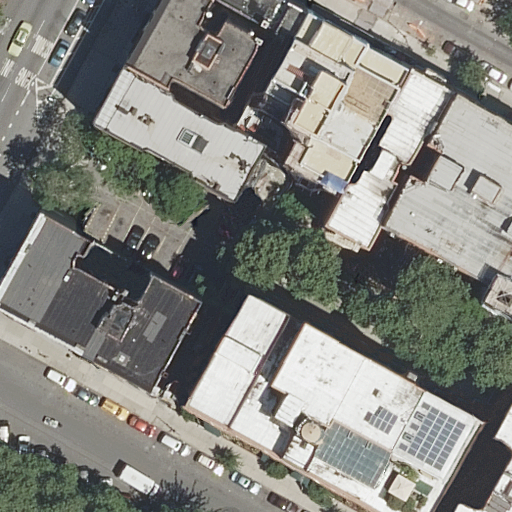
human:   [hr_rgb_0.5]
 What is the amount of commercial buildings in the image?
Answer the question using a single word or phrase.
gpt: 0

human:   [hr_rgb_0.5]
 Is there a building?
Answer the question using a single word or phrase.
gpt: yes

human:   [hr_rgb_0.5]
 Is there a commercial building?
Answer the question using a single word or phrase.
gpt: no

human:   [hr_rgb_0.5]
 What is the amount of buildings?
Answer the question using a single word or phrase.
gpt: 9

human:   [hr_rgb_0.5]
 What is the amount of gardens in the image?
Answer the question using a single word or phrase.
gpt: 1

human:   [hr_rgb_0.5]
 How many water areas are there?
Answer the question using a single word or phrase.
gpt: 0

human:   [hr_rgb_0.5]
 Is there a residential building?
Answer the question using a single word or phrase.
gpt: yes

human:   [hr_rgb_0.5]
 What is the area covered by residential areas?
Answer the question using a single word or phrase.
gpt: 11m2

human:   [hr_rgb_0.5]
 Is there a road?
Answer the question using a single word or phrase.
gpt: yes

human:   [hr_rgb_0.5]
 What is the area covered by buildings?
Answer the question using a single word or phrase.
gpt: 4453m2

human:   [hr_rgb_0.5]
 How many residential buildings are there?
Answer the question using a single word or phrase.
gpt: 9

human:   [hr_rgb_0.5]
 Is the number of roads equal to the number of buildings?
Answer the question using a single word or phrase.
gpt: no

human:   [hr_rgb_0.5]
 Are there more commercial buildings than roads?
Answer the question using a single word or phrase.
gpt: no

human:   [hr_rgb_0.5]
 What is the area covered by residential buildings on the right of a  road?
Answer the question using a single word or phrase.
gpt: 3770m2

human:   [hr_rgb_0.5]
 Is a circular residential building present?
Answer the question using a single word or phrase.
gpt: no

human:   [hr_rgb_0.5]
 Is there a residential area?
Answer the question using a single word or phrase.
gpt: yes

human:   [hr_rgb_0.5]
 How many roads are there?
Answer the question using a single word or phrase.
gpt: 5

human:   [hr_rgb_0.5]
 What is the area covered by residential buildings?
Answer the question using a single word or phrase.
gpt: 4453m2

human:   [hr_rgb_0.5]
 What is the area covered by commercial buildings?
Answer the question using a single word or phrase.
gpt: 0m2

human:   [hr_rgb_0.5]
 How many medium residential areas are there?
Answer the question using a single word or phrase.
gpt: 0

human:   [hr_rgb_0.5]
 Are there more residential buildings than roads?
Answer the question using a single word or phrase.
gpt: yes

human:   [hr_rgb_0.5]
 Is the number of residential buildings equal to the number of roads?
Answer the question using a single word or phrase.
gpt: no

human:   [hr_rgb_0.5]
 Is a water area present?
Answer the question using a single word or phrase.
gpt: no

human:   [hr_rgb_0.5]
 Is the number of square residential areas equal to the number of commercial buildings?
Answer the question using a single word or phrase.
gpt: yes

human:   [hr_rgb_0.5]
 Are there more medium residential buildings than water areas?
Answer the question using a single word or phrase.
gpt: yes

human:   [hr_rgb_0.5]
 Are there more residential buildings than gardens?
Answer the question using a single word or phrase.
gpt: yes

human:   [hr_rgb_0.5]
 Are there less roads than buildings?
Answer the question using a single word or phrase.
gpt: yes

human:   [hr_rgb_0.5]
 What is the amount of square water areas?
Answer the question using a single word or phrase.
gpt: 0

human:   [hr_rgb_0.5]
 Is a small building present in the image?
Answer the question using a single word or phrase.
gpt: yes

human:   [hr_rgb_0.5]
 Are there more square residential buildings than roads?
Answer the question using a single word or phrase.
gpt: no

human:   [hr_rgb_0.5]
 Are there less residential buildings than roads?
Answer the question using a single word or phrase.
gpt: no

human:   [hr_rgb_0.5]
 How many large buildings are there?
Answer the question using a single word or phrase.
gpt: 4

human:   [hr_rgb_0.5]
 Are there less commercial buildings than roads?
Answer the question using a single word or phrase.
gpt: yes

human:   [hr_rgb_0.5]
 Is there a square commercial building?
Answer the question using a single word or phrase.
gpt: no

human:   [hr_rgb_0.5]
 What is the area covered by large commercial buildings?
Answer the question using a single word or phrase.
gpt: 0m2

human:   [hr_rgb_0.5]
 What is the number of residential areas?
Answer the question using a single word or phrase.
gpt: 1

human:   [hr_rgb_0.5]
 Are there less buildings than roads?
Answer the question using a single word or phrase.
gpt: no

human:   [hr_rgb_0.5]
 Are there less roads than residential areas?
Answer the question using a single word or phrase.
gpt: no

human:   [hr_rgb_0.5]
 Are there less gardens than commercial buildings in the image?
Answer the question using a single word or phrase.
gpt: no

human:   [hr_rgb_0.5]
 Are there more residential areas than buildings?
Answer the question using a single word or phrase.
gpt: no

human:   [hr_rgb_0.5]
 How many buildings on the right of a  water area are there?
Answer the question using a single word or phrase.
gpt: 0

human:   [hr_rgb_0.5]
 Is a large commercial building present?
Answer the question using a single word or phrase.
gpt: no

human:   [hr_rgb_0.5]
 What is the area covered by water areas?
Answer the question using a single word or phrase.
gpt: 0m2

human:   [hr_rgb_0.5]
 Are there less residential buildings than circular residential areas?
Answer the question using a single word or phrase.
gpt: no

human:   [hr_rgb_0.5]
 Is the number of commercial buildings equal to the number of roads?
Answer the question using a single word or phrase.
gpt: no

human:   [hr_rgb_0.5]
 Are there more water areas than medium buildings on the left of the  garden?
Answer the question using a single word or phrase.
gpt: no

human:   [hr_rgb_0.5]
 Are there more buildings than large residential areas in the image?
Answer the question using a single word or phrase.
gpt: yes

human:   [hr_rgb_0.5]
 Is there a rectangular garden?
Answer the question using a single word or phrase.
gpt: yes

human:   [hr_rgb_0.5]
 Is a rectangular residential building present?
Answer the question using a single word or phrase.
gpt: yes

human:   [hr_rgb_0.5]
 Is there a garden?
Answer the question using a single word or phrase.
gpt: yes

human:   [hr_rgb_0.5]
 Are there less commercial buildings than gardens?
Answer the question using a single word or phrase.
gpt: yes

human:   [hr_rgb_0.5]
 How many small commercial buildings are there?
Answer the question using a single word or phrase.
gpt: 0

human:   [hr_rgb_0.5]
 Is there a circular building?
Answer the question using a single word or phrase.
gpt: no

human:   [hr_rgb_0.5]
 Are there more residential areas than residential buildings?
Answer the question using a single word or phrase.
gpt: no

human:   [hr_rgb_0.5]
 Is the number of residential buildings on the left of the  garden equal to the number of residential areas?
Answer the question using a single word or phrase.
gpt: no

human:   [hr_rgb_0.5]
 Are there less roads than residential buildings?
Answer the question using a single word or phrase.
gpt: yes

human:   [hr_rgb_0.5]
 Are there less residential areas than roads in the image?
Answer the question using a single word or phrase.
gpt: yes

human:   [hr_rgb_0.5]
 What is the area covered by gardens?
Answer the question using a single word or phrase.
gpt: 18m2

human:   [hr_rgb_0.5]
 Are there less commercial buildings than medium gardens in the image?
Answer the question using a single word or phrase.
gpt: no

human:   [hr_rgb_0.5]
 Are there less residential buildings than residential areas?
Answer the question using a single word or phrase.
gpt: no

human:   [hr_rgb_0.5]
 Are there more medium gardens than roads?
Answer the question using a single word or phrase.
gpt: no

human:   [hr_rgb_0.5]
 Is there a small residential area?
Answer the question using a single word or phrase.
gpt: yes

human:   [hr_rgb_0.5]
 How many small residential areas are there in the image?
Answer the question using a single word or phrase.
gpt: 1

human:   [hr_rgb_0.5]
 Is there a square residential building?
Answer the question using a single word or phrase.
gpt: no